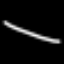
Label: line